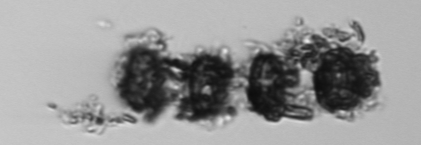
Label: Thalassiosira_TAG_external_detritus